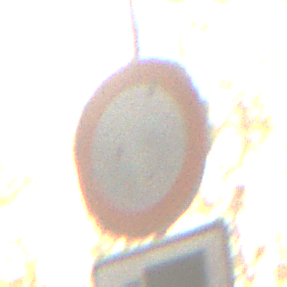
Verkehrszeichen: VerbotFahrzeugeAllerArt
Zusatzzeichen unten: MehrspurigeFahrzeugeFrei3
Umgebung: Roofed, Suburban
Tageszeit: SunriseSunset
Wetter: Clear
Licht: Natural
Jahreszeit: NotSpecified
Kontrast: MediumContrast